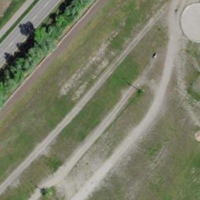
EUNIS habitat code: 53
Species observed at this site:
Cirsium arvense